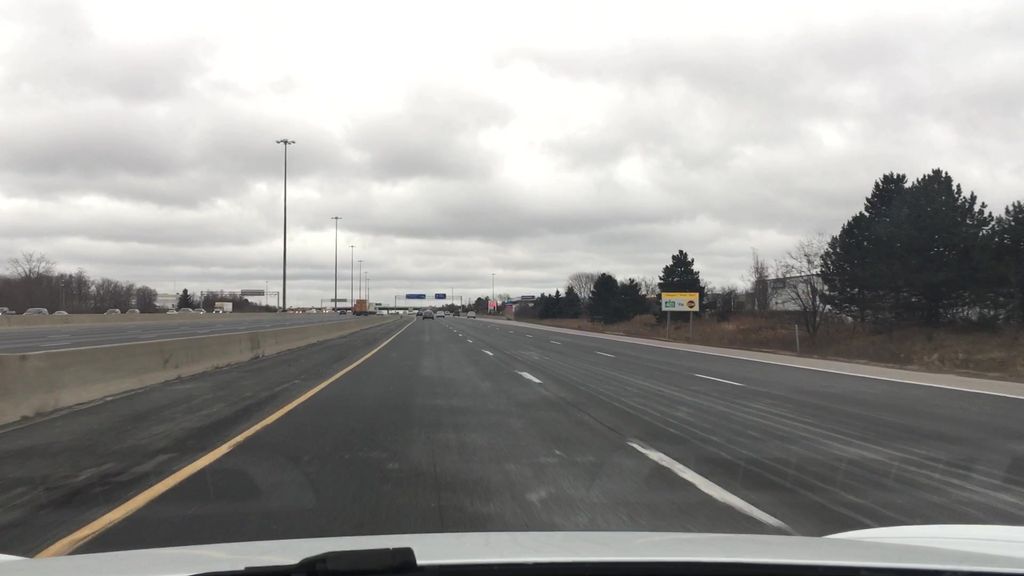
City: toronto